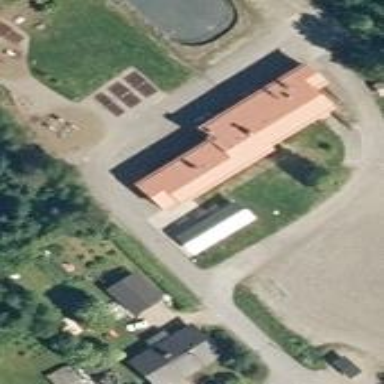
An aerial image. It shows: School building.